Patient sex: F
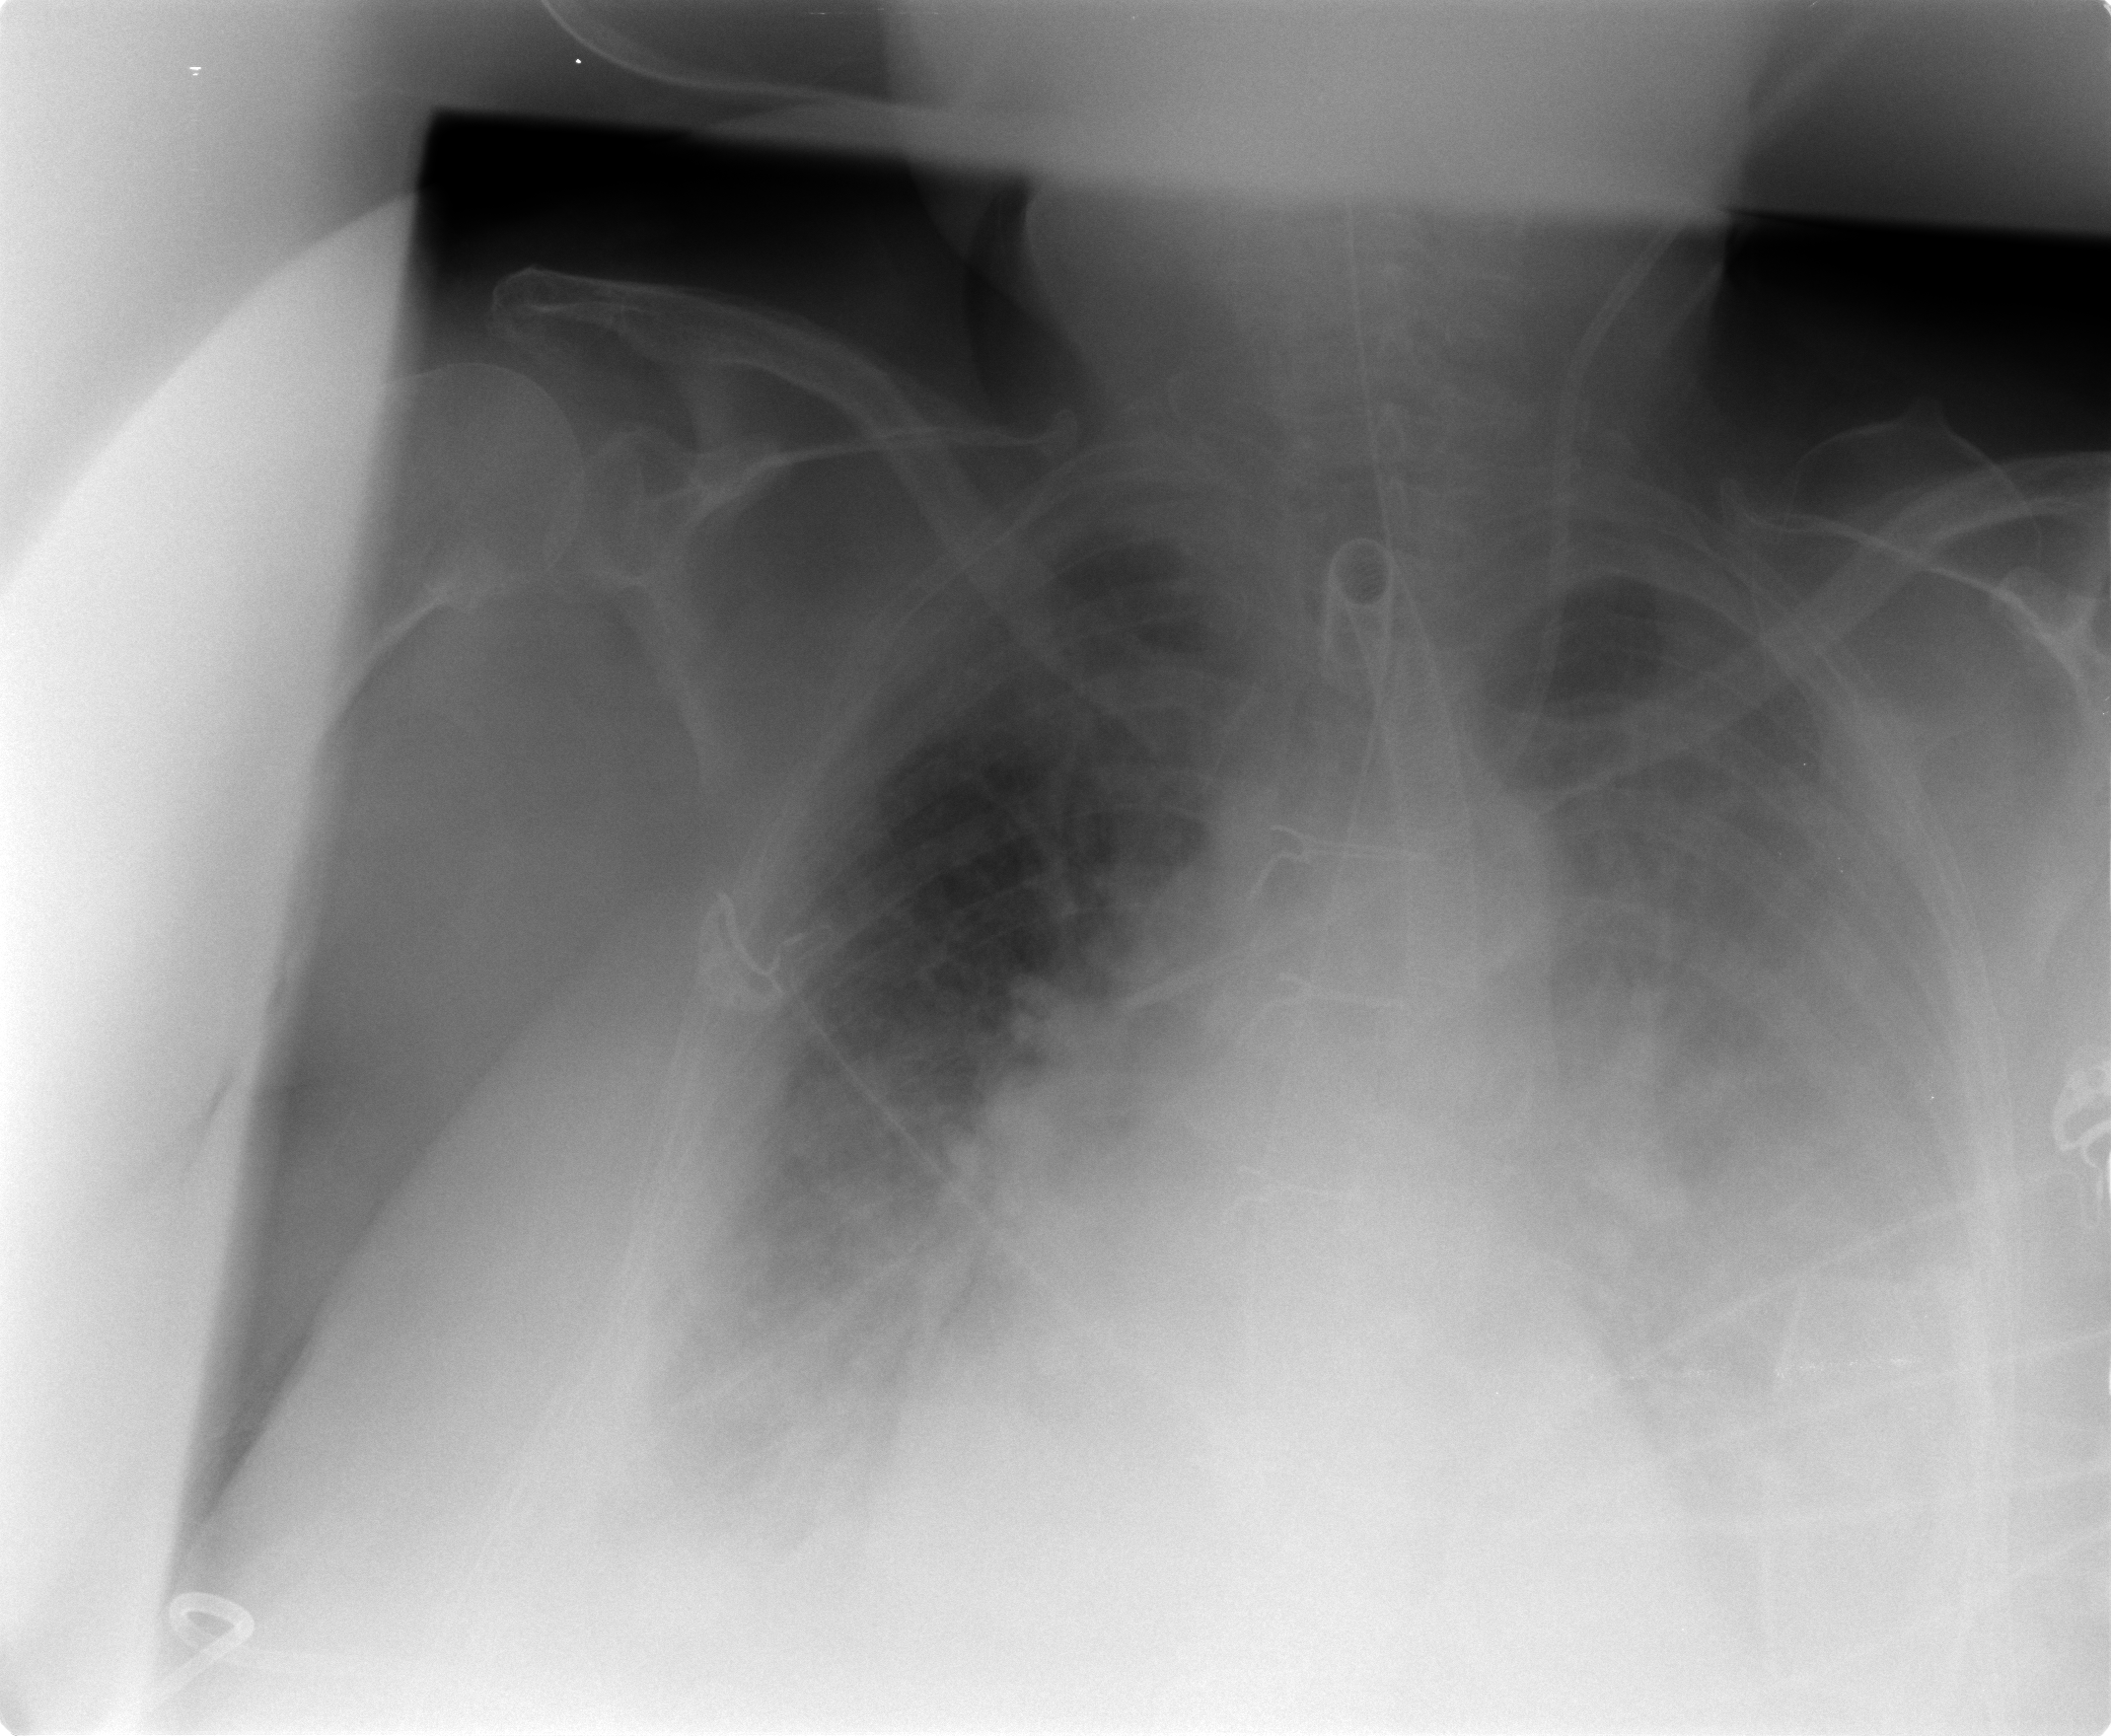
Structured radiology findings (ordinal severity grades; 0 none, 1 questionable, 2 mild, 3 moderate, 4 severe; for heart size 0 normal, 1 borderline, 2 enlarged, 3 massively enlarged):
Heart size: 2
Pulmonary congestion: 2
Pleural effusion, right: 3
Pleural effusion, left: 4
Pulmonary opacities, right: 2
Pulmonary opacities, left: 0
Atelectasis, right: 2
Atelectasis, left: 4